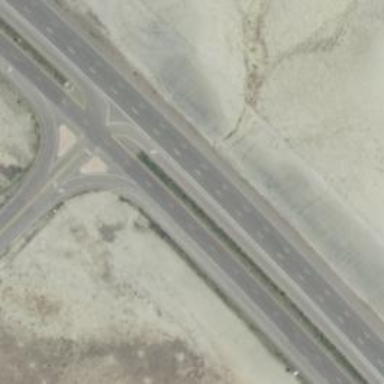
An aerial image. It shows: Expressway with asphalt surface. The highway is classified as trunk and has grade1 tracktype.